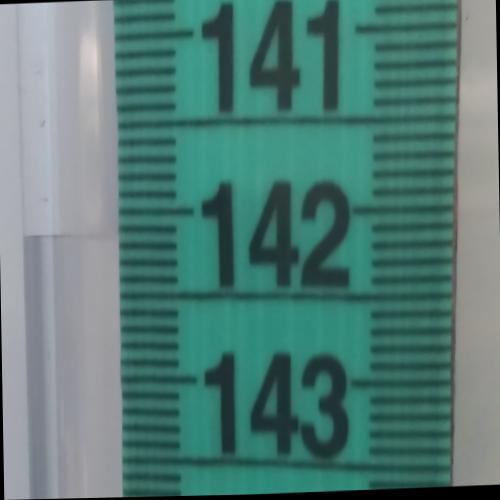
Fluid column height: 142.2 cm